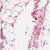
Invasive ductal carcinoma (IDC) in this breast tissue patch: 0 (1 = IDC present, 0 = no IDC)